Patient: sex F, age 26
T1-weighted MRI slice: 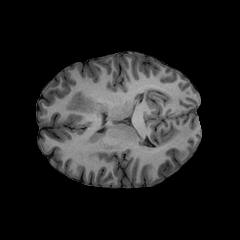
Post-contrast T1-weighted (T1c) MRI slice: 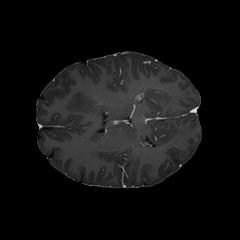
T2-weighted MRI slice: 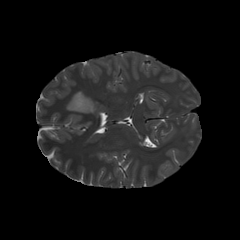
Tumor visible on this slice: yes
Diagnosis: Astrocytoma, IDH-mutant
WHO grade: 3